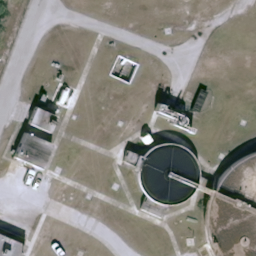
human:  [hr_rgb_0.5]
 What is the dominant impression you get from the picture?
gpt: storage tanks